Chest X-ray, PA view. Patient: 58 years old, sex M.
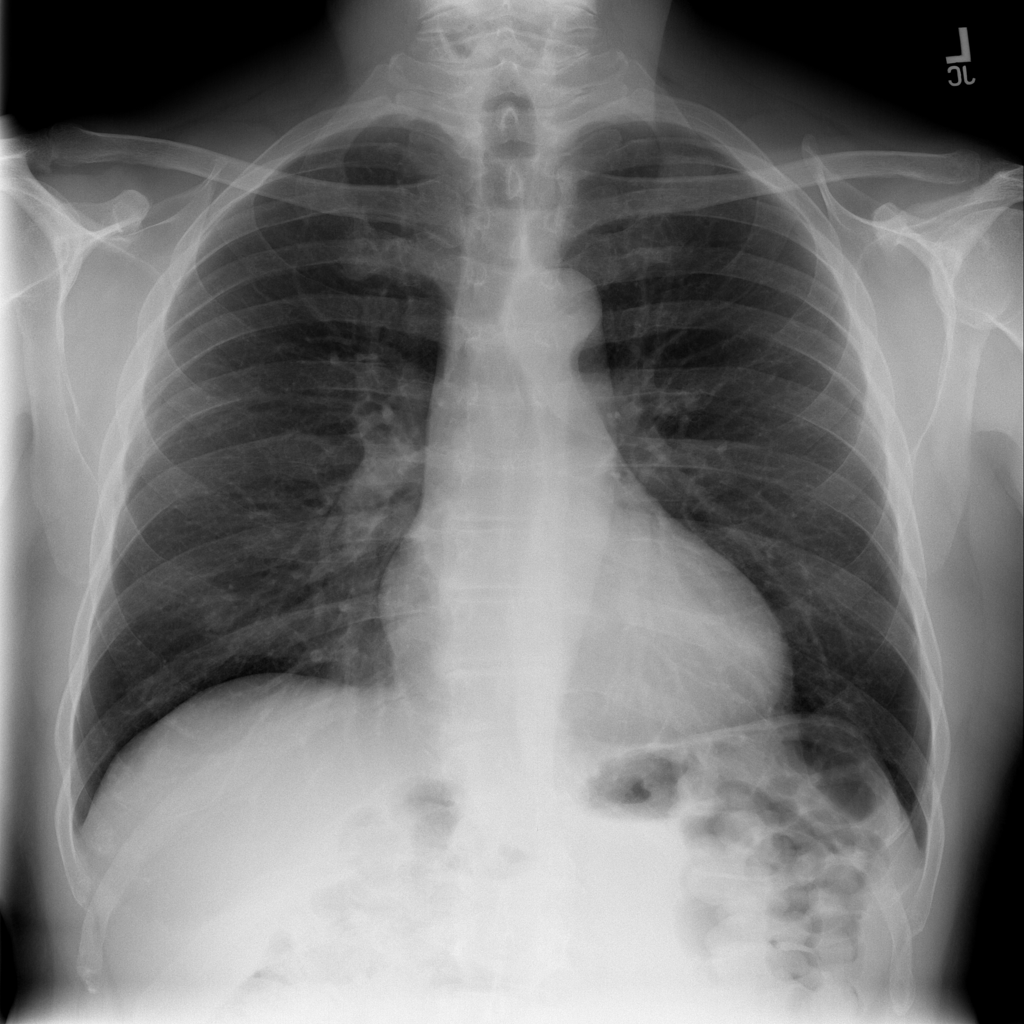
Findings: No Finding